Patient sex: F
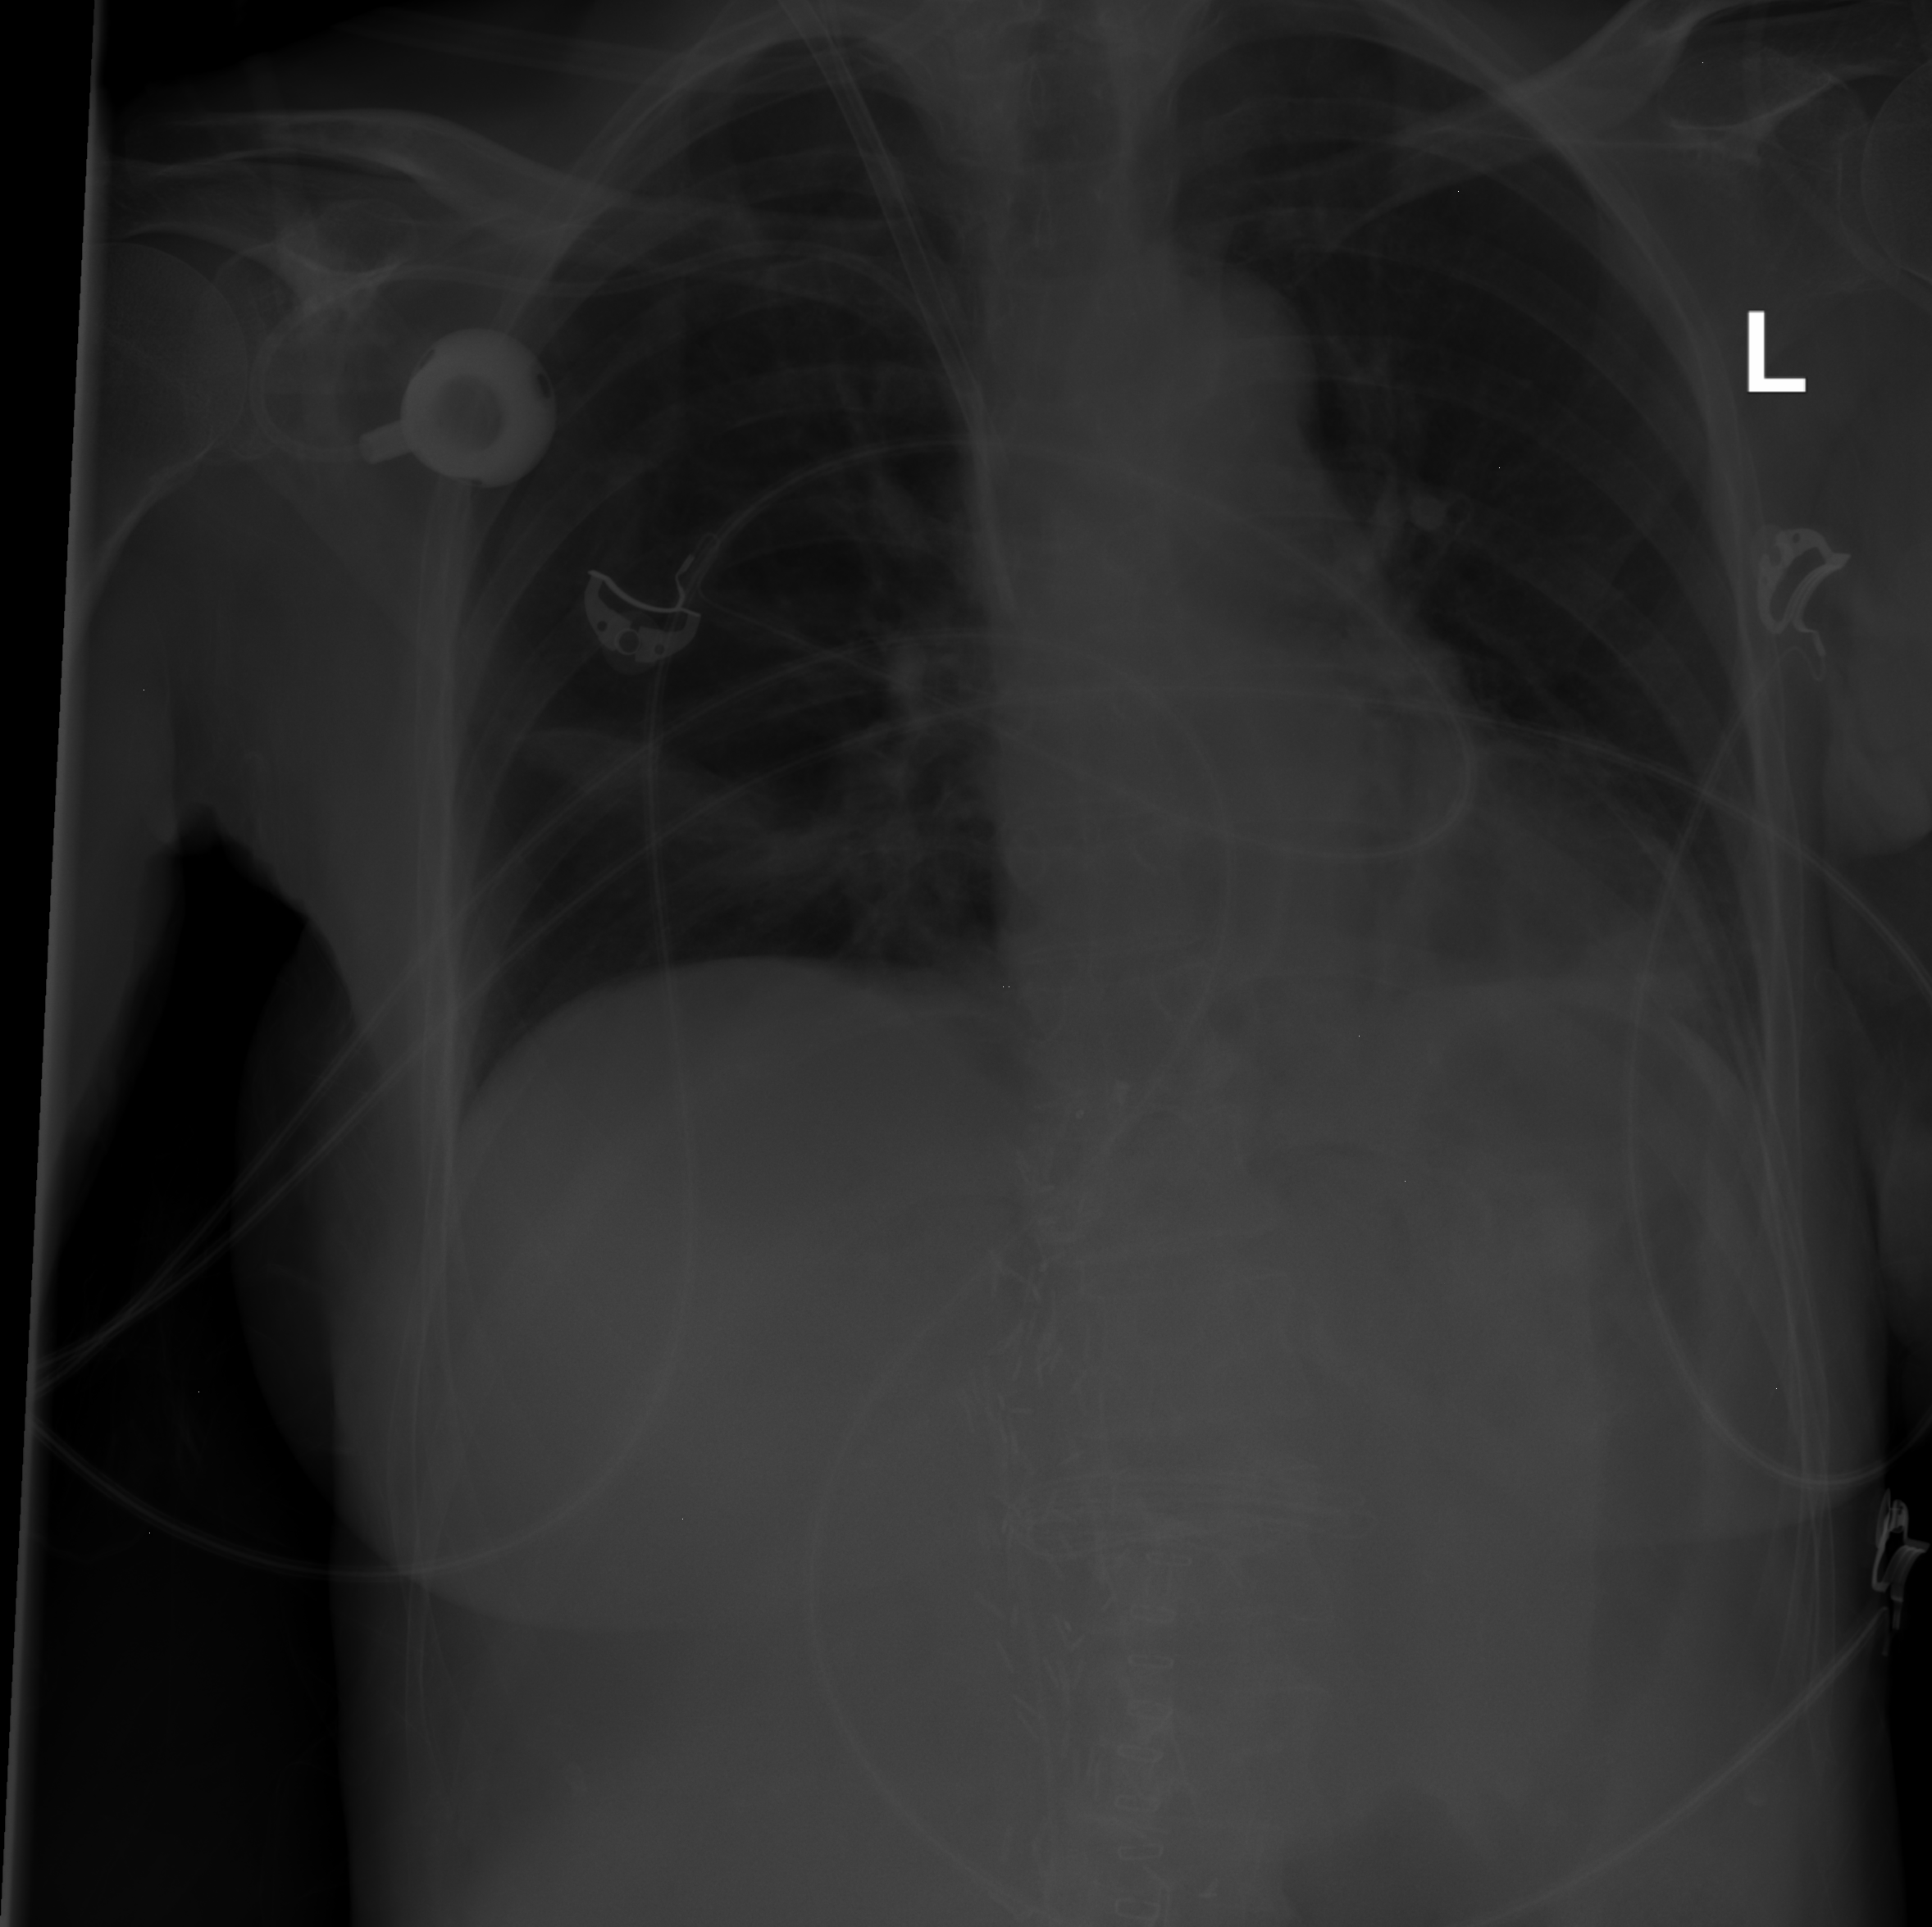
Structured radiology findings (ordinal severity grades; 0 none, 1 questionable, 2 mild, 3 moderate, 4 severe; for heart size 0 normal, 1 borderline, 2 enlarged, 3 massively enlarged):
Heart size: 0
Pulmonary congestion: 0
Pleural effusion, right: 0
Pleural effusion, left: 0
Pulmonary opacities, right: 0
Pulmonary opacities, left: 0
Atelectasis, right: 2
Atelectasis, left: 0